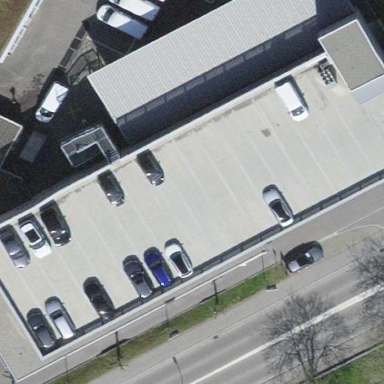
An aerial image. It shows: Industrial building housing car shop.